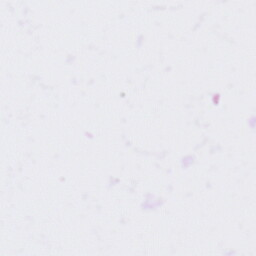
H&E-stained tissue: Ovarian